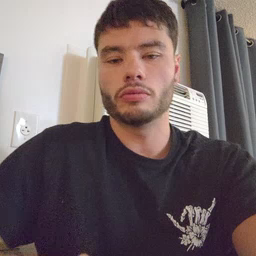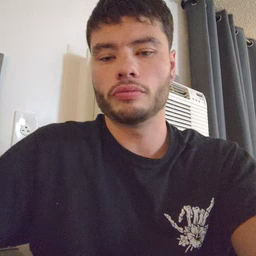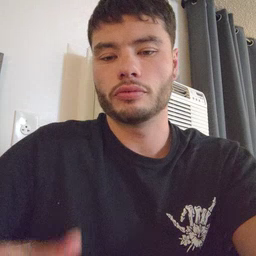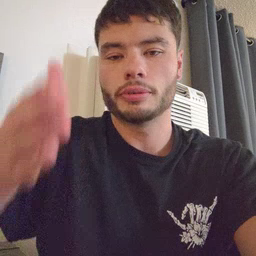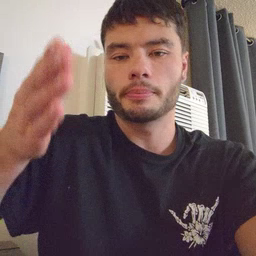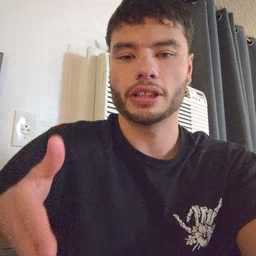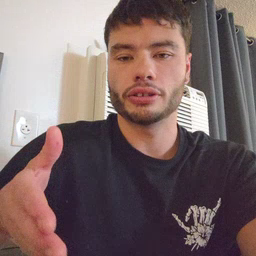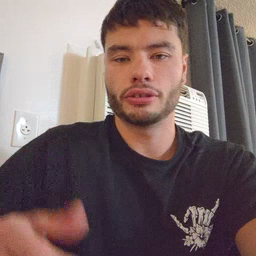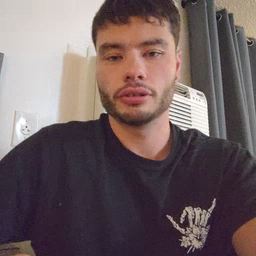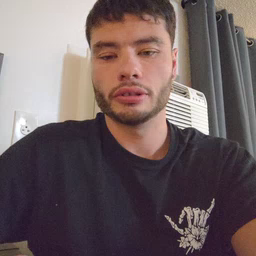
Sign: person